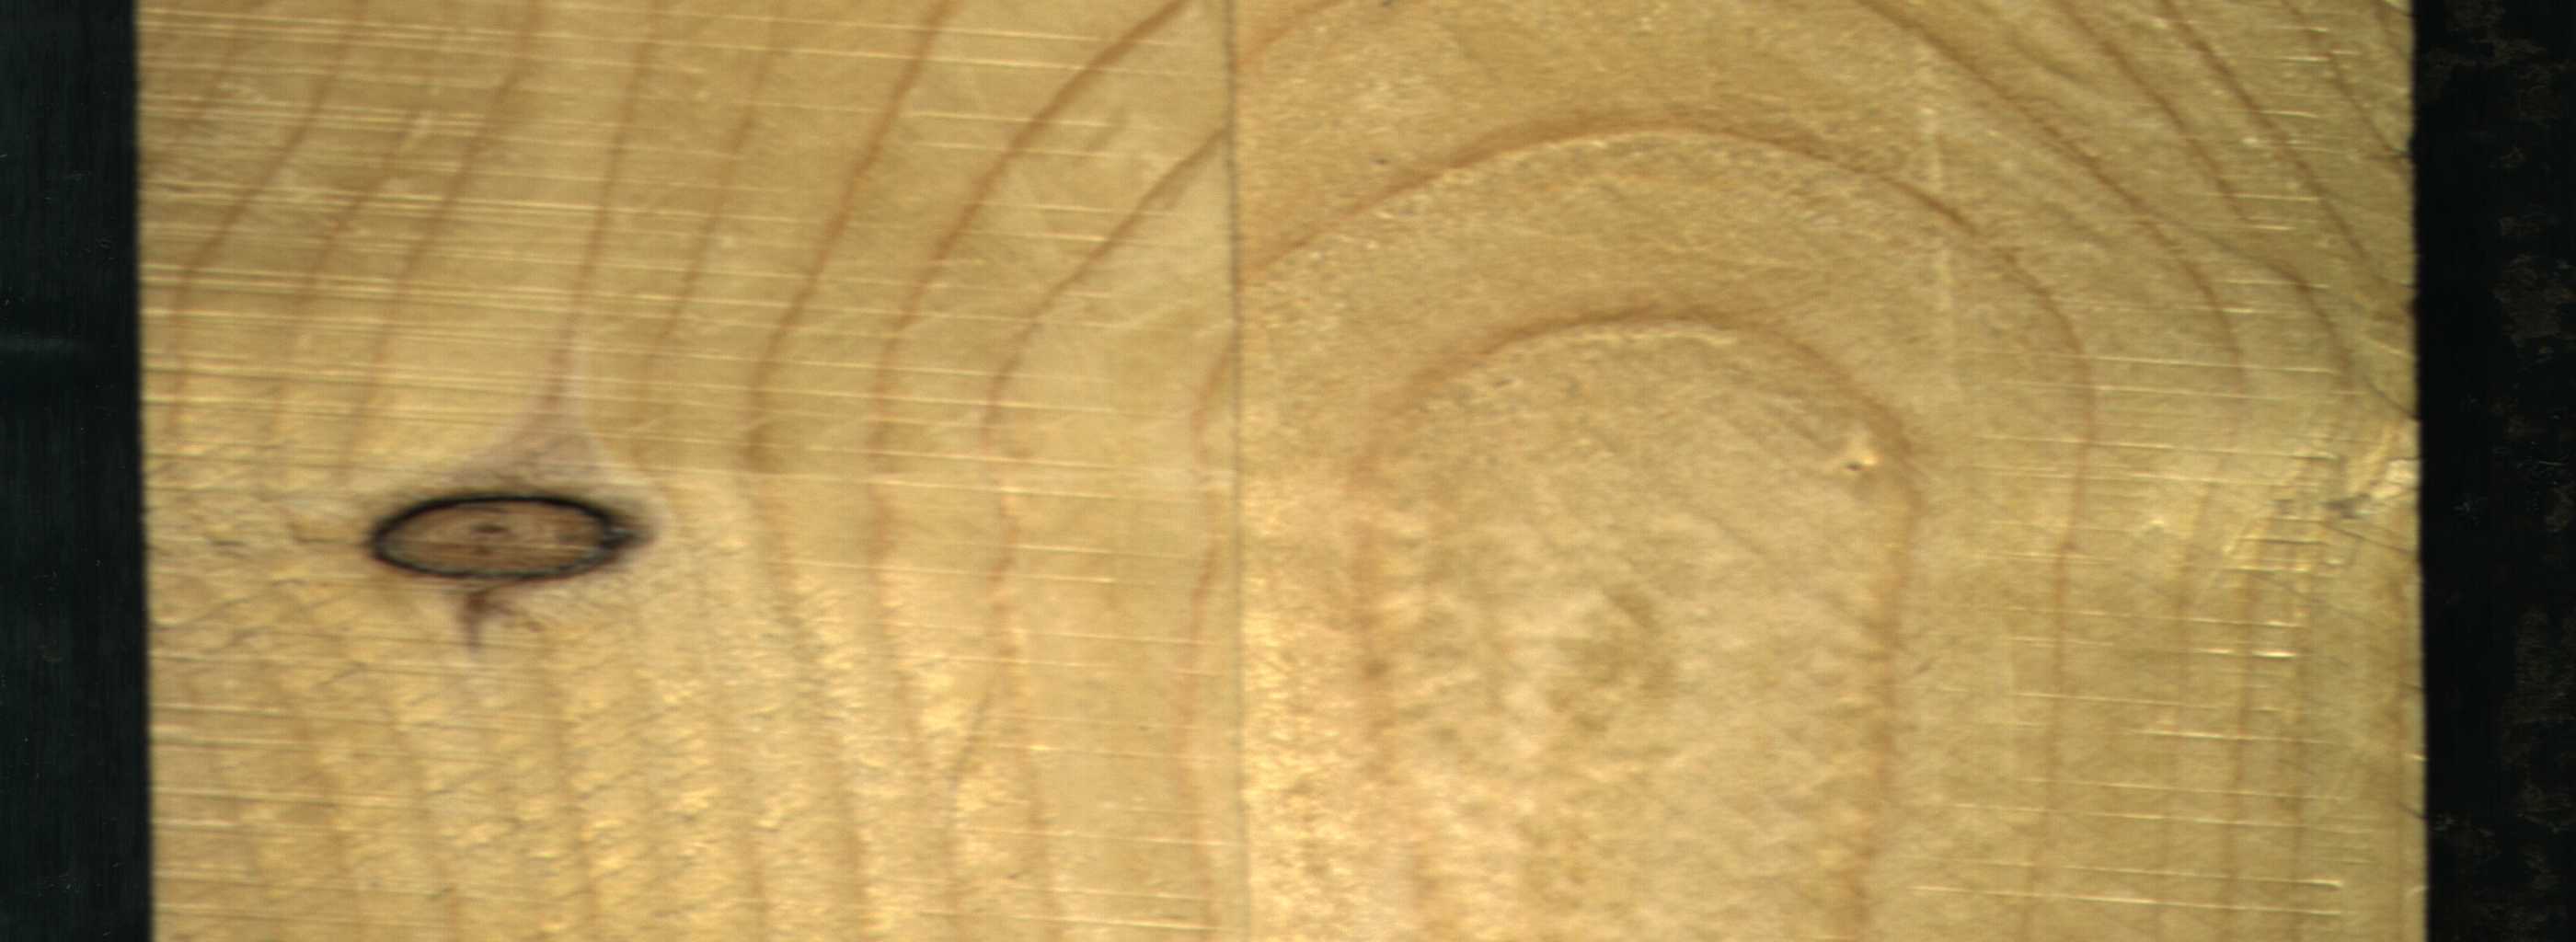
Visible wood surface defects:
Crack
Dead_Knot